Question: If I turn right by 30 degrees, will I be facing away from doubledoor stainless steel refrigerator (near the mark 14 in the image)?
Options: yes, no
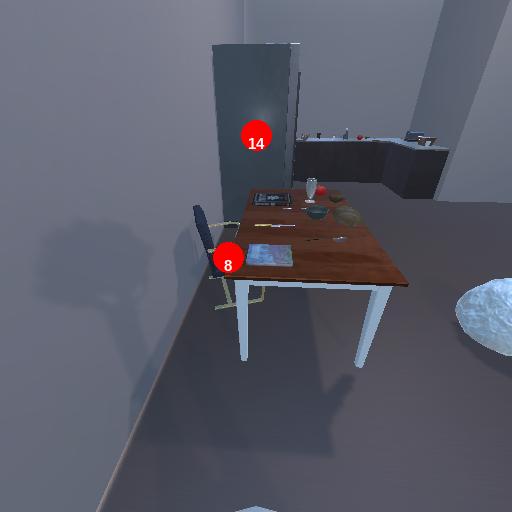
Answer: yes